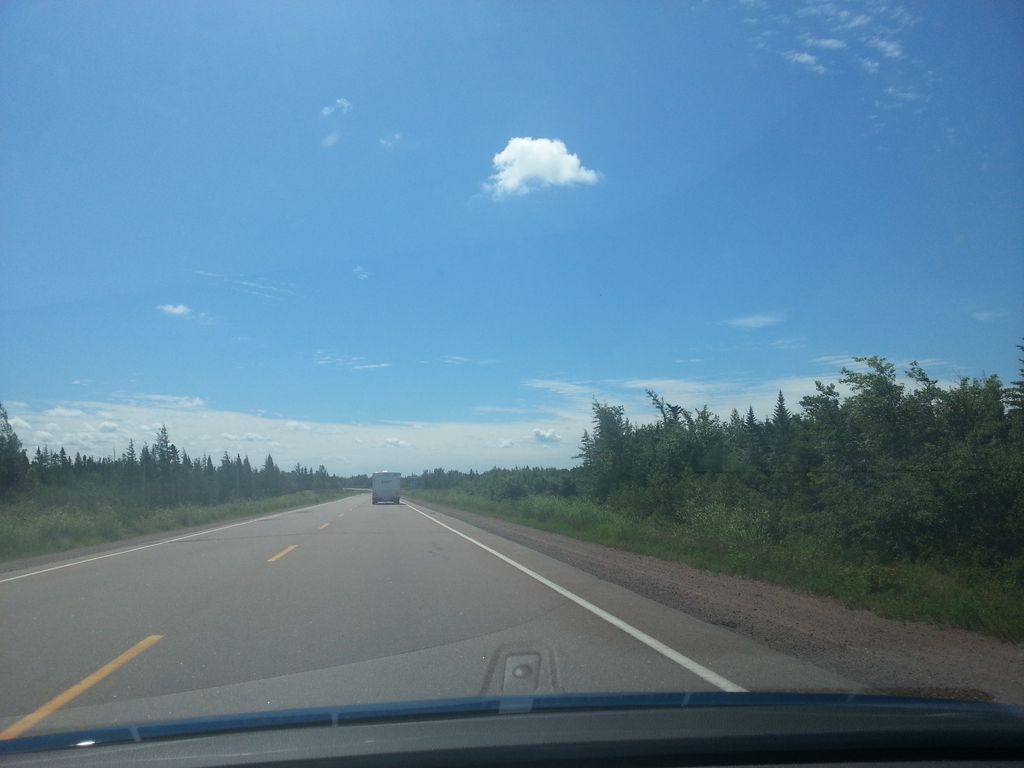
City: charlottetown